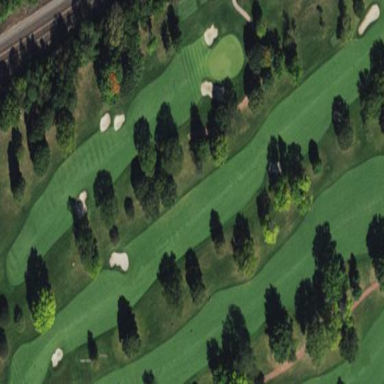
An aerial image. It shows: Well-maintained grassy area designated as golf fairway for the sport of golf. The grass is neatly mown.